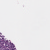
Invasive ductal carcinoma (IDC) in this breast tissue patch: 1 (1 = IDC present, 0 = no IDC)